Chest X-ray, AP view. Patient: 57 years old, sex M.
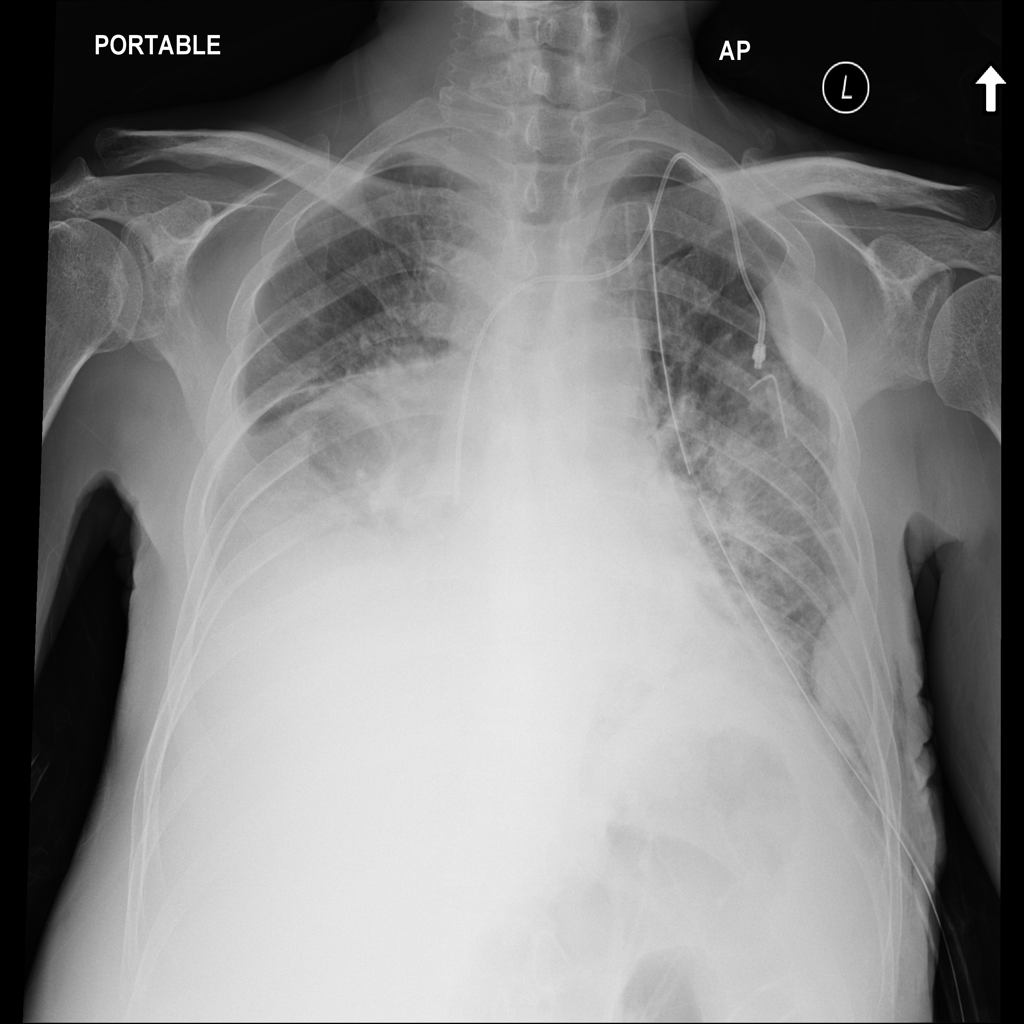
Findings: Atelectasis, Consolidation, Effusion, Emphysema, Infiltration, Mass